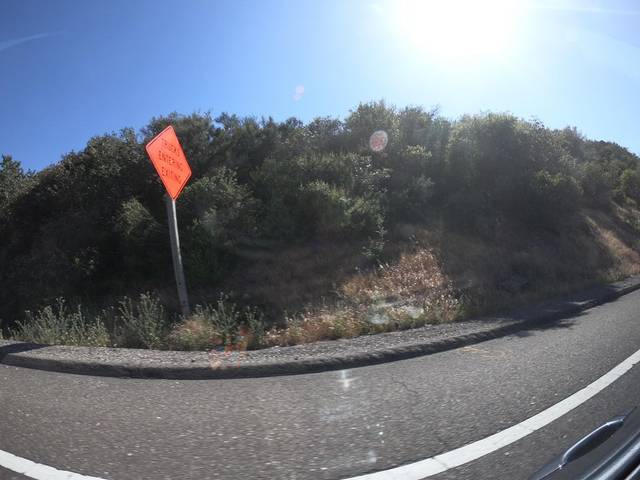
Region: United States
Coordinates: 34.529, -119.839